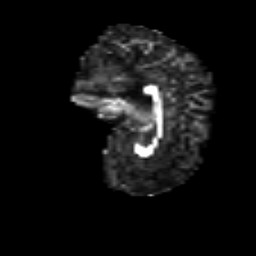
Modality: FA
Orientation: sagittal
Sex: female
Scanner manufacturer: siemens
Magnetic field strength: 3 T
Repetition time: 5 s
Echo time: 0.071 s